Field crop: maize
Growth stage: 2
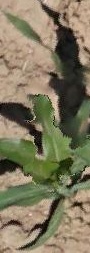
Species: maize